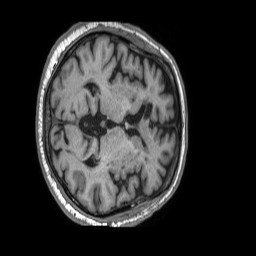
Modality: T1w
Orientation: axial
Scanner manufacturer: philips
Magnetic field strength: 1.5 T
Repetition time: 0.007221 s
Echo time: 0.003295 s